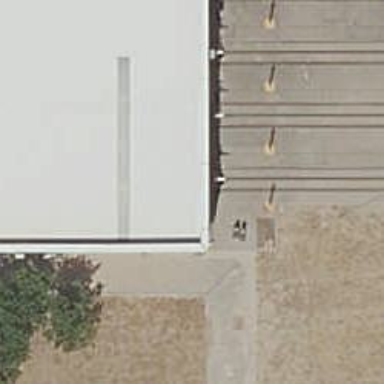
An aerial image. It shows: Yard with electrified contact lines.